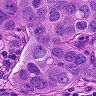
Metastatic tissue present: yes